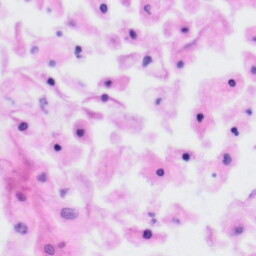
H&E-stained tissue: Tonsil